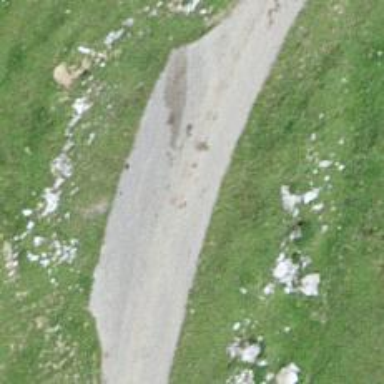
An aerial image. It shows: Passing place on the road.